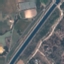
Land use / land cover: River